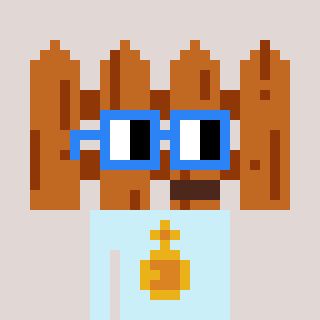
a pixel art character with square blue glasses, a fence-shaped head and a cold-colored body on a warm background